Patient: sex F, age 33
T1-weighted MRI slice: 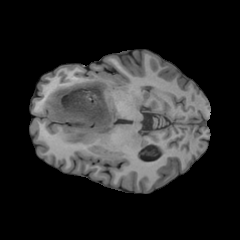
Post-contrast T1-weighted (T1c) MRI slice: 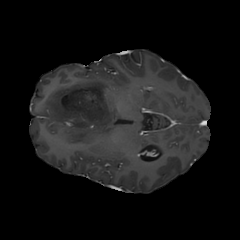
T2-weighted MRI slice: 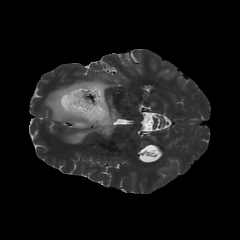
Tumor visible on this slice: yes
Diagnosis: Astrocytoma, IDH-mutant
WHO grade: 4